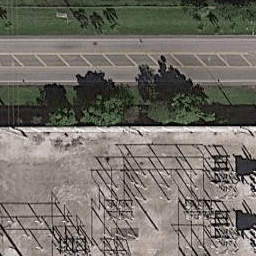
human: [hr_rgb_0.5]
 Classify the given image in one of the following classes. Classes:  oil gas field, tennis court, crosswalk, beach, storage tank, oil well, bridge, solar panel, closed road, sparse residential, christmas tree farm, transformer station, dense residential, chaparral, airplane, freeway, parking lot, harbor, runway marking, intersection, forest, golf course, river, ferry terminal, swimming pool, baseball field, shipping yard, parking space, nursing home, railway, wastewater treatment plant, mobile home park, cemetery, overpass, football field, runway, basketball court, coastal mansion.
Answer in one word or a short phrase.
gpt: transformer station